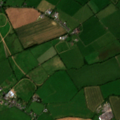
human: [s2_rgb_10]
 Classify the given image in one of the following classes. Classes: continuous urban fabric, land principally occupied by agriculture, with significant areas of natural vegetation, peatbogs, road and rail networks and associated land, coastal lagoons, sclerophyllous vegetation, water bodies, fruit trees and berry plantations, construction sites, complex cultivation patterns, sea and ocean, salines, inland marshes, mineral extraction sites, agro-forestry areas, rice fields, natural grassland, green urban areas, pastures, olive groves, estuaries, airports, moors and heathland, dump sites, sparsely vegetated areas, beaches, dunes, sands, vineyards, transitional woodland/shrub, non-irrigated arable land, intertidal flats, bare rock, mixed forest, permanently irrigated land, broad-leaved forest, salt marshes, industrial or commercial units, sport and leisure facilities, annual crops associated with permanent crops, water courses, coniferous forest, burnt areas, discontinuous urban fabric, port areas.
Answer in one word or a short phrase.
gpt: pastures